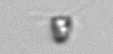
Label: Pyramimonas